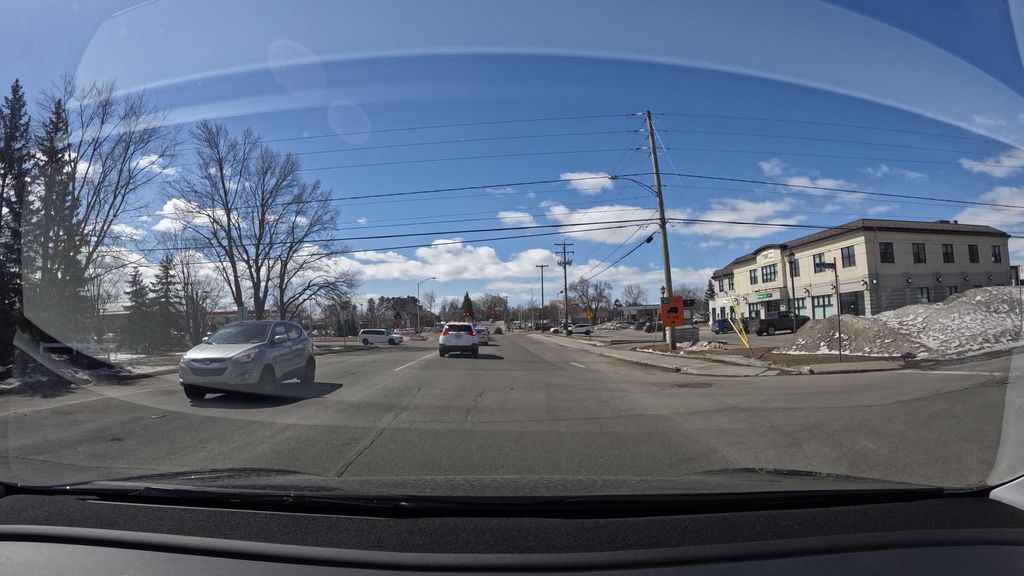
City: montreal